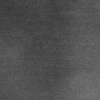
Atmospheric dust classification: dusty